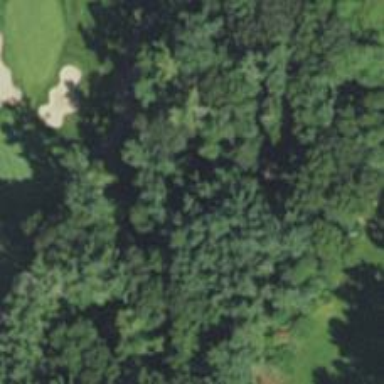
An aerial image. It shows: Golf tee.